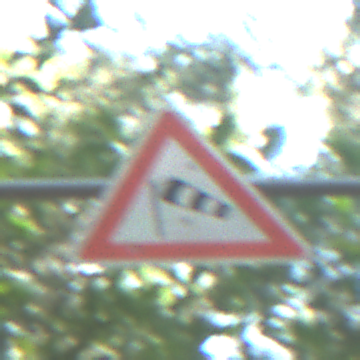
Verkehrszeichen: SeitenwindVonLinks
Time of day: Midday
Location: Outdoor (Nature)
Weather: Clear
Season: NotSpecified
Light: Natural